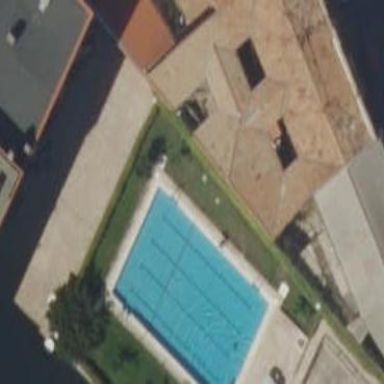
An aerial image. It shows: Swimming pool located in leisure land.